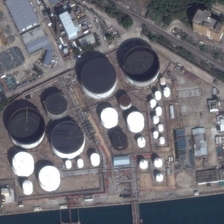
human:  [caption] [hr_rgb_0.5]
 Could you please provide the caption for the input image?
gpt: the oil tanker is equipped with a large number of oil tanks in the dark .

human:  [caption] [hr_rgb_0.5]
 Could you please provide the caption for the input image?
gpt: some storage tanks are in a factory near a river .

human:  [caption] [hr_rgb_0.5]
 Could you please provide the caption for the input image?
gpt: yellow and white neatly placed in the oil storage tank on the ship .

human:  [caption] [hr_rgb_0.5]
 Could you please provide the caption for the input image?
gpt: some storage tanks are in a factory near a river .

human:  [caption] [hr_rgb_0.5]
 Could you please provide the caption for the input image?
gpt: the oil tanker is equipped with a large number of oil tanks in the dark .